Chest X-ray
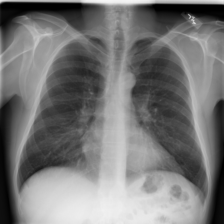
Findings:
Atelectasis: negative
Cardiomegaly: negative
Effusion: negative
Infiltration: negative
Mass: negative
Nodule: negative
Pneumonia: negative
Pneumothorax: negative
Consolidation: negative
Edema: negative
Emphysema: negative
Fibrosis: negative
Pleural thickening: negative
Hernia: negative